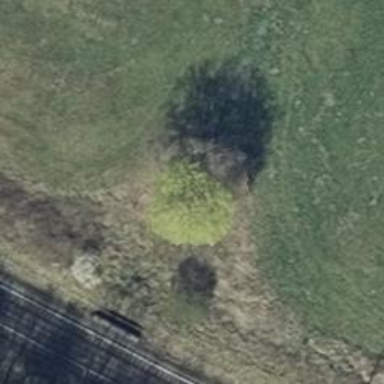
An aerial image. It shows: Deciduous broadleaved tree.